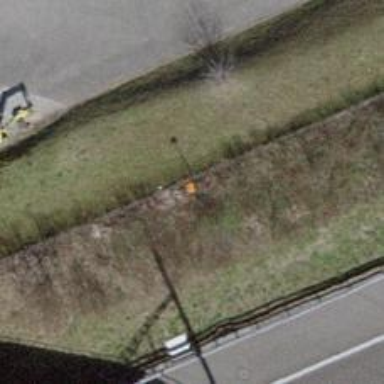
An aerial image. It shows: Aerial marker.